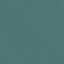
Land use / land cover: SeaLake